Field crop: maize
Growth stage: 1
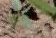
Species: datura